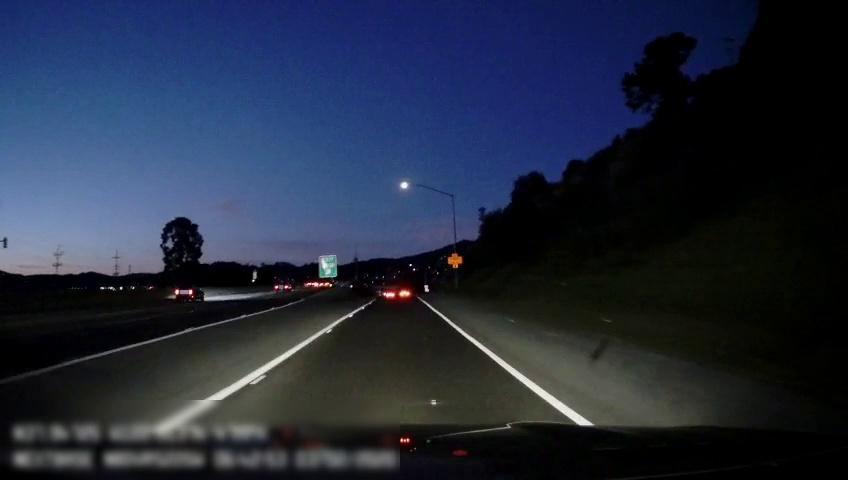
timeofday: Night
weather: Other
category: Drivable Space
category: Vehicles | Car
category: Vehicles | SUV
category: Lanes | Current Lane
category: Lanes | Current Lane
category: Lanes | Current Lane
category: Lanes | Alternate Lane
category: Lanes | Alternate Lane
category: Traffic | Signs
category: Traffic | Signs